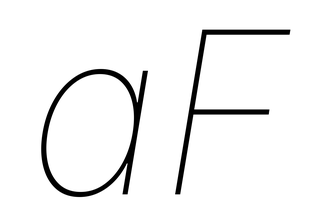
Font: Inter-Italic_Thin_Italic